Question: I have a form where the labels are on the left and the fields on the right. This layout works great when the labels have small amounts of text. I can easily set a 'min-width' on the labels to ensure they all have the same distance to the fields. In the first picture below, this works as expected. A problem arises when the label's text becomes too long, it'll either overflow to the next line or push the field on the same line over to the left (as seen in picture 2).
This doesn't push the labels so it is left with a "jagged" look. Ideally, it should like to style it as picture 3 with something like the following markup:
'''
<fieldset>
<label>Name</label><input type="text" /><br />
<label>Username</label><input type="text" />
</fieldset>
'''
I <URL> to show the issue.

Of course, the way to solve this would be to use tables. That just creates tag-hell for something that should be so simple. Note: this does need to support IE6.
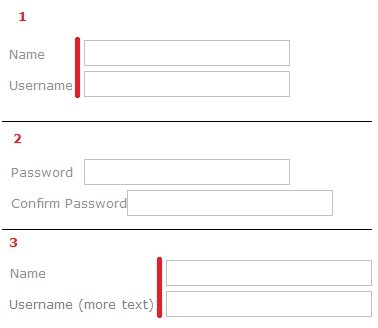
Answer: You're trying to create tables... without tables? Seems to me this is a situation where using tables is a perfectly fine solution. And I don't see what the 'tag-hell' should be. A tables needs a few more tags, sure, but so what? You could wrap everything in divs and simulate table cells with floats, but then you'll have a css-hell ;) .